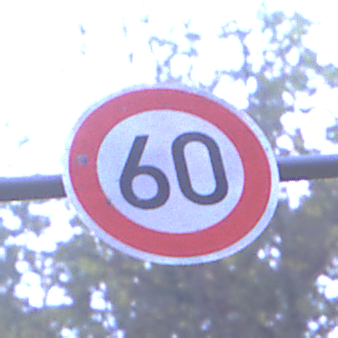
Verkehrszeichen: Geschwindigkeit60
Umgebung: Outdoor, Suburban
Tageszeit: Night
Wetter: PartlyCloudy
Licht: Artificial
Jahreszeit: NotSpecified
Kontrast: LowContrast